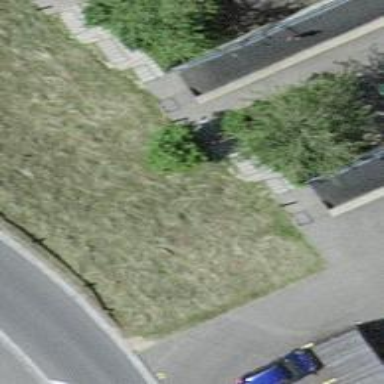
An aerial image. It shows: Set of steps on the road.